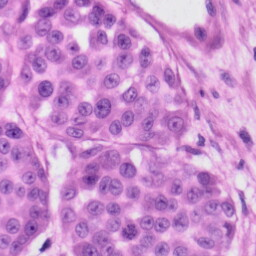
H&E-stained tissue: Skin